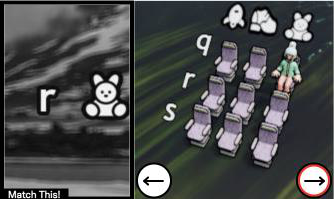
Task: seats
Answer: no